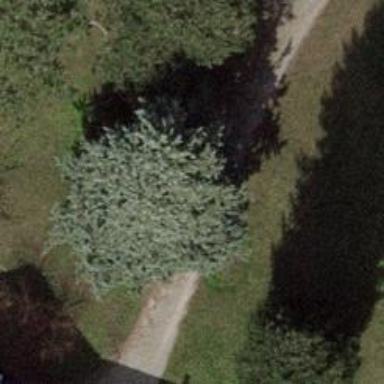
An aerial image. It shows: Evergreen needle-leaved tree.